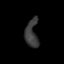
Tissue: lung
Cell type: Others
Senescence score: 0.2256
Nuclear area (px): 346
Mean DAPI intensity: 58.41